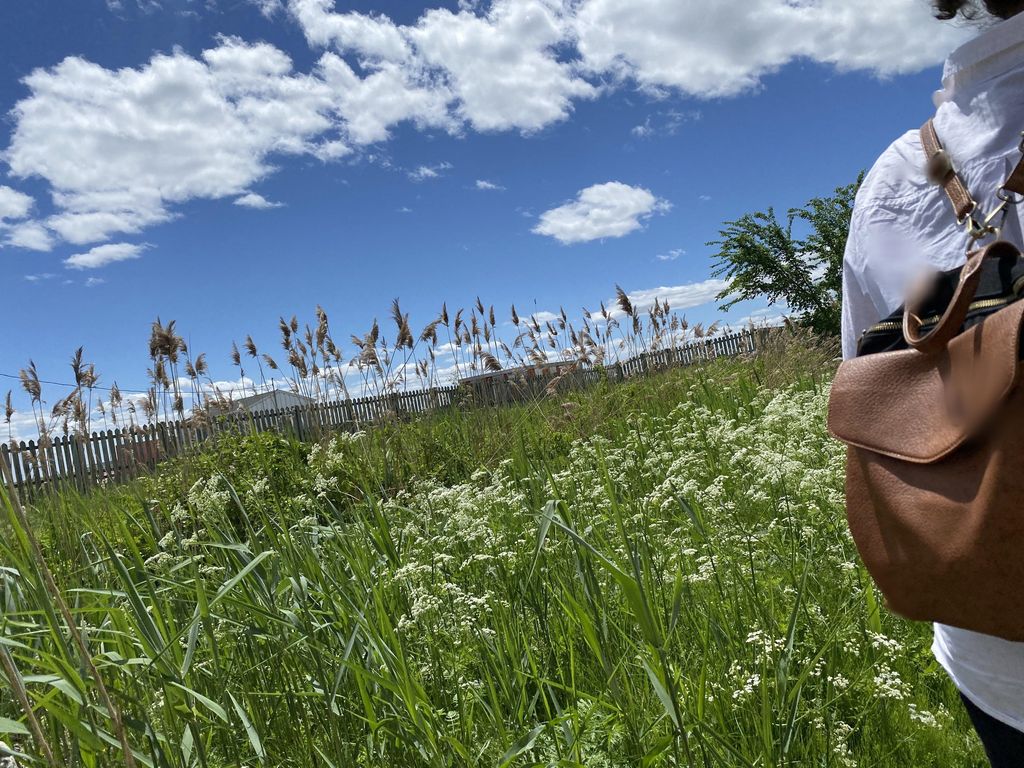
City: montreal